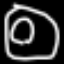
Label: donut